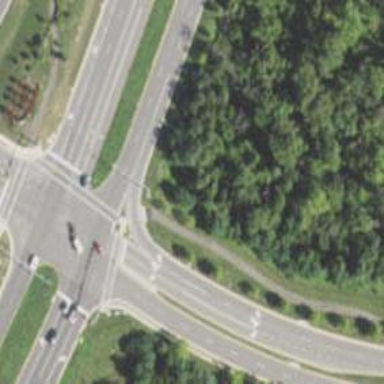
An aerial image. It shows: Secondary link road.